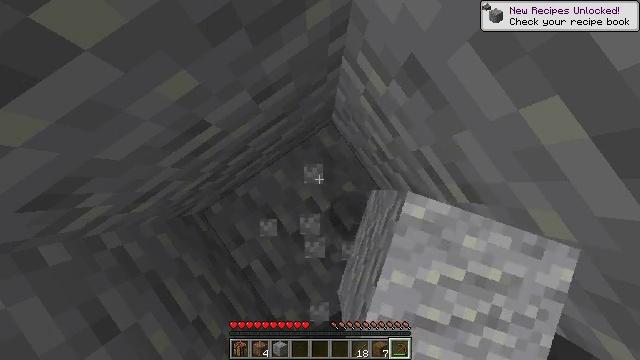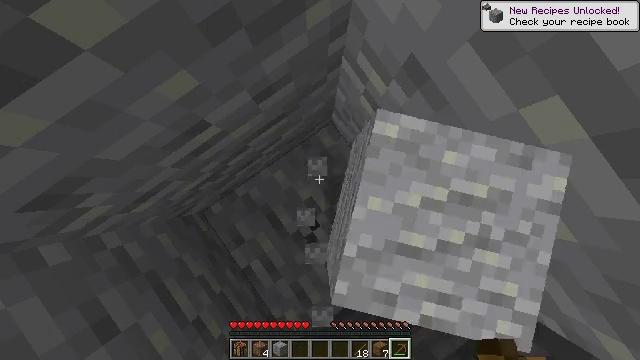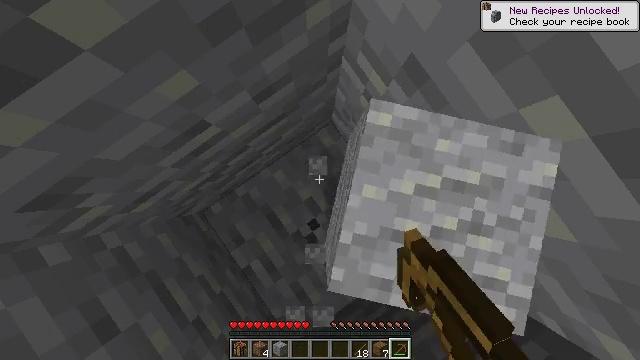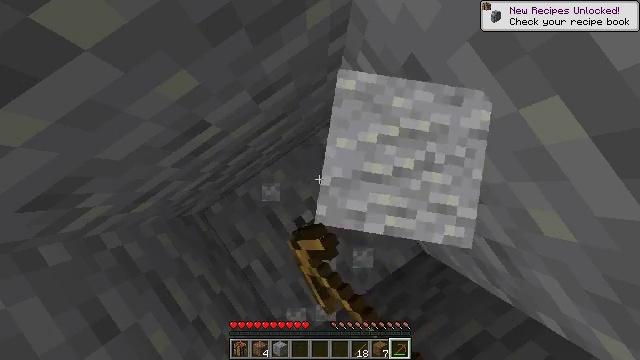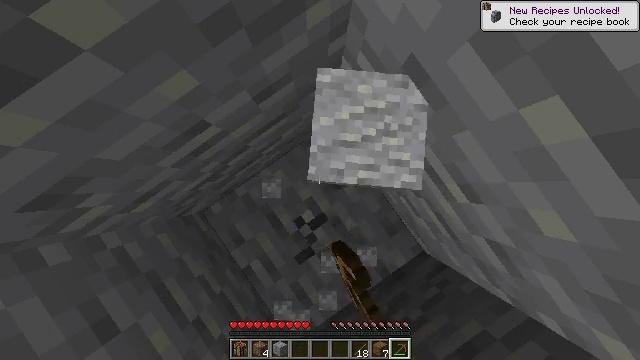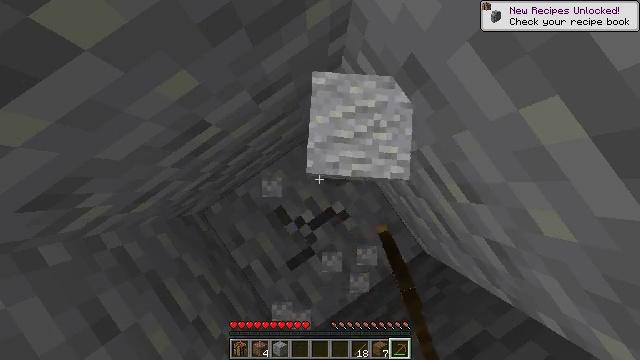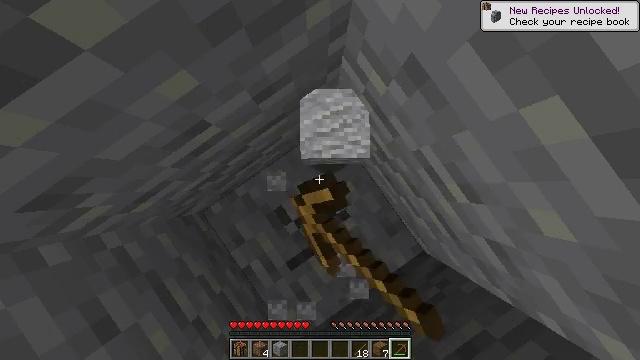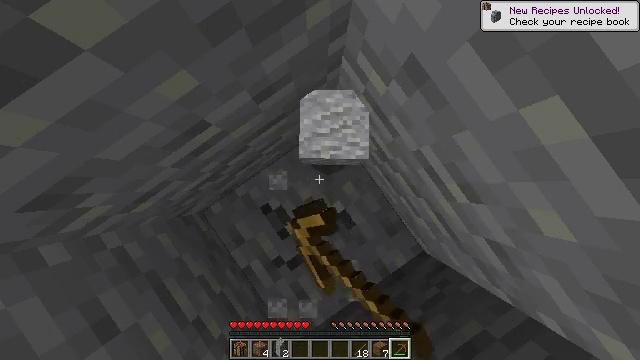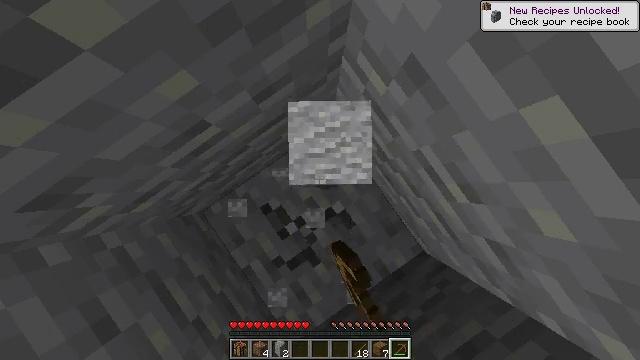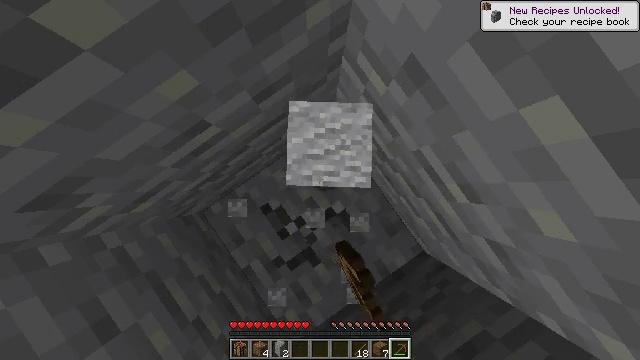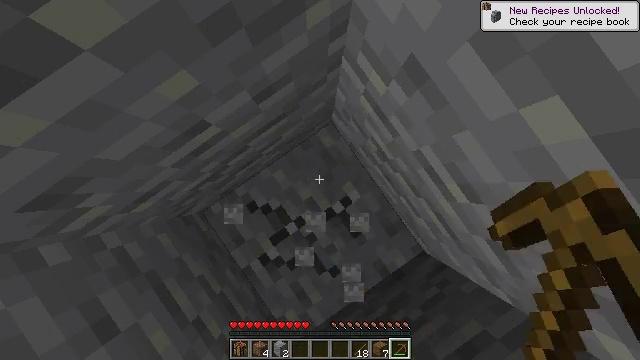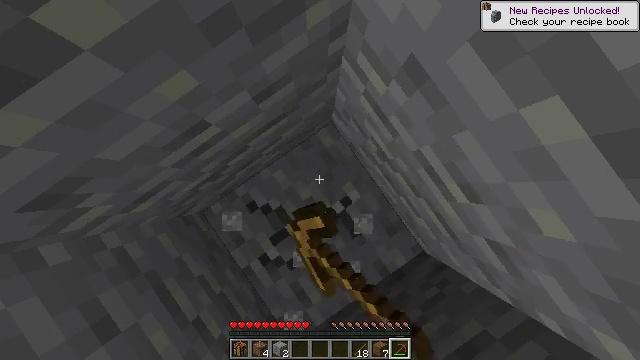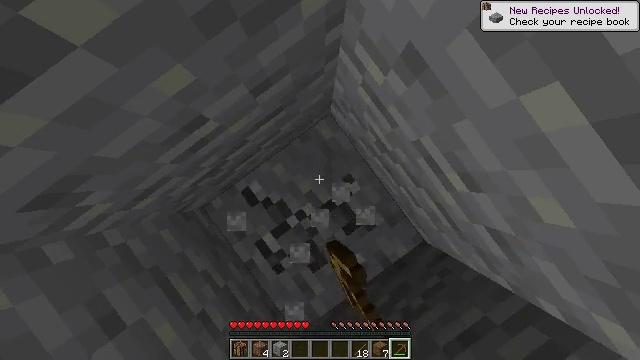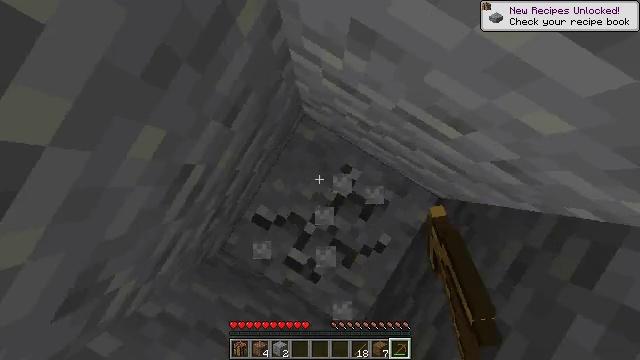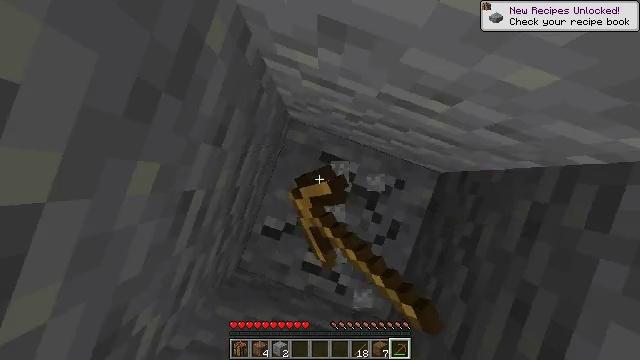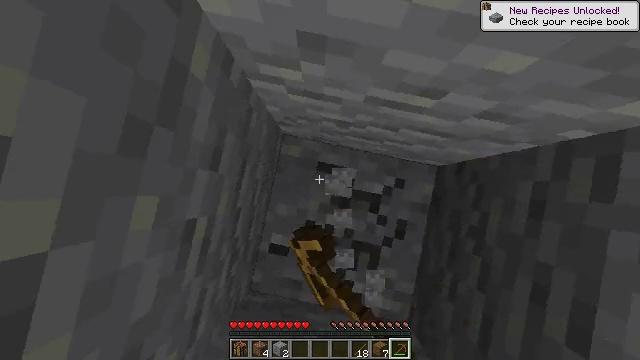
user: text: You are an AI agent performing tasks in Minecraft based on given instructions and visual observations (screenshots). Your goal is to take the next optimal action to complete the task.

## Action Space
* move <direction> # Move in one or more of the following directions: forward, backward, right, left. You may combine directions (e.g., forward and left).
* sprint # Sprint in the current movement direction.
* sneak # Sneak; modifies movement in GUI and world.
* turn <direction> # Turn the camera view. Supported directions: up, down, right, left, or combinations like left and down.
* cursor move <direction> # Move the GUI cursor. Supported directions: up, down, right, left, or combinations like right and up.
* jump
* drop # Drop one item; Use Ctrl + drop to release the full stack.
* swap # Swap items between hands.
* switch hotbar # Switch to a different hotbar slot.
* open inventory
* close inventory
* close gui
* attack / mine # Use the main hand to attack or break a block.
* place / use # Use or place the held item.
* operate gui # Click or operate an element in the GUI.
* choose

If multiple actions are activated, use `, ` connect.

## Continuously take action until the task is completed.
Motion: motion action
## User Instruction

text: Extract andesite from a cave or mountain.
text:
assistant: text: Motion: attack / mine
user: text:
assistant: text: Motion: attack / mine
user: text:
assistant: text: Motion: attack / mine
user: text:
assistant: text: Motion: attack / mine
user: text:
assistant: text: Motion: attack / mine
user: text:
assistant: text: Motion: attack / mine
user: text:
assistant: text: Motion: attack / mine
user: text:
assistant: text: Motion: attack / mine
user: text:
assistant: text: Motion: attack / mine
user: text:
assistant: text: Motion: attack / mine
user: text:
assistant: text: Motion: attack / mine
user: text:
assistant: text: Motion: turn right and down, attack / mine
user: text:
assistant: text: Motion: turn right and down, attack / mine
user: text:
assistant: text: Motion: turn right and down, attack / mine
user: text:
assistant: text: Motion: turn right and up, attack / mine
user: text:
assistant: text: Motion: turn right and up, attack / mine
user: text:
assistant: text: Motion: turn right and up, attack / mine
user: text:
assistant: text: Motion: turn right and up, attack / mine
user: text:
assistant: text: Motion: turn right and up, attack / mine
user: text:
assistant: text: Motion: attack / mine
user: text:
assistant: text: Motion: attack / mine
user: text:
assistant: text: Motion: attack / mine
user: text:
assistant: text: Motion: attack / mine
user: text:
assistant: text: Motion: attack / mine
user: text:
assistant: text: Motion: attack / mine
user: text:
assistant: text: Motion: attack / mine
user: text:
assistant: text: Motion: attack / mine